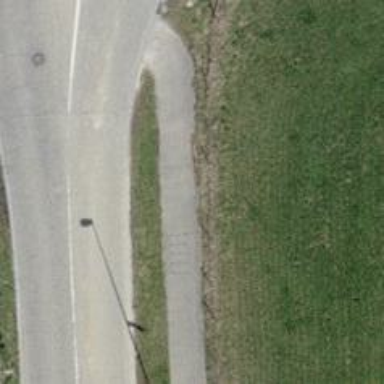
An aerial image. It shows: Cycleway.